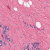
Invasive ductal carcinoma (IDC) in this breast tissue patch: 0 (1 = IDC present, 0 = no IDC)